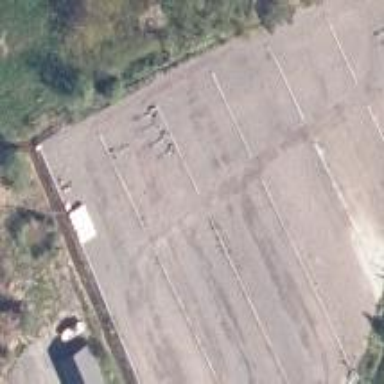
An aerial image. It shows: Parking area.